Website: crate-barrel
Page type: billing-address
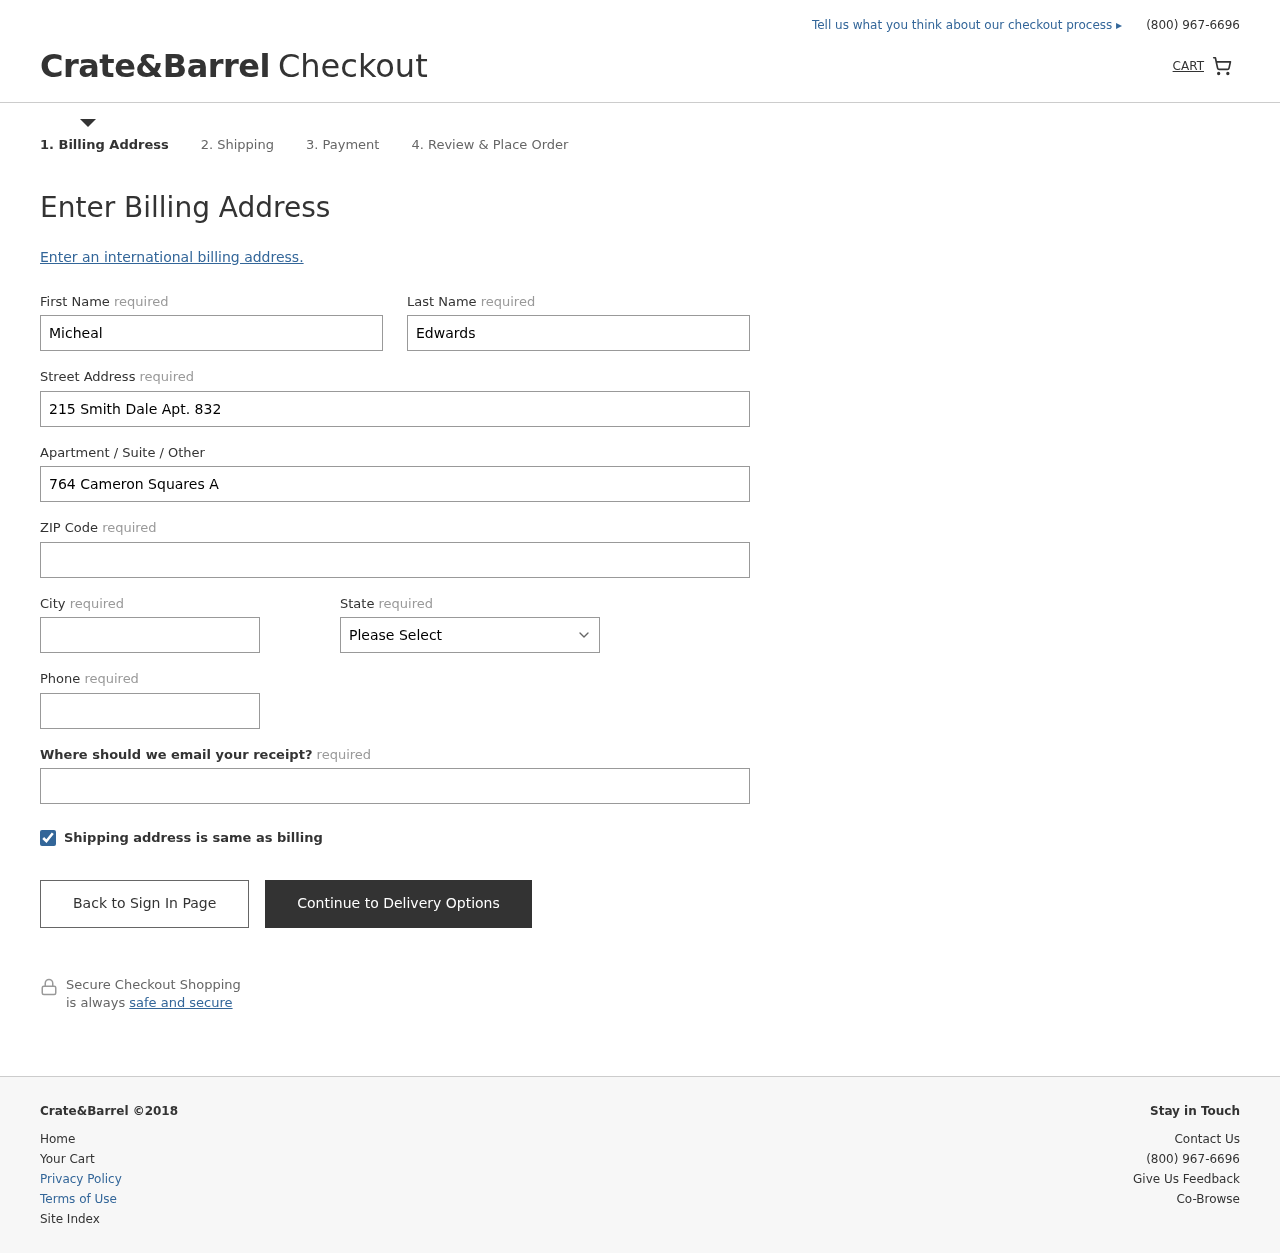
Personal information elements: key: PII_STATE
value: Minnesota
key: PII_FIRSTNAME
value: Micheal
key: PII_LASTNAME
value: Edwards
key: PII_STREET
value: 215 Smith Dale Apt. 832
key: PII_STREET2
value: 764 Cameron Squares Apt. 609
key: PII_POSTCODE
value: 96857
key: PII_CITY
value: Butlermouth
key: PII_PHONE
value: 8903562190
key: PII_EMAIL
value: medwards@hotmail.com